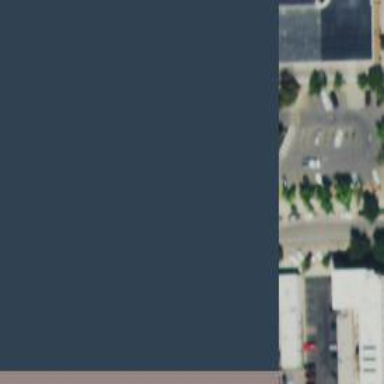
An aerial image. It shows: Parking space.